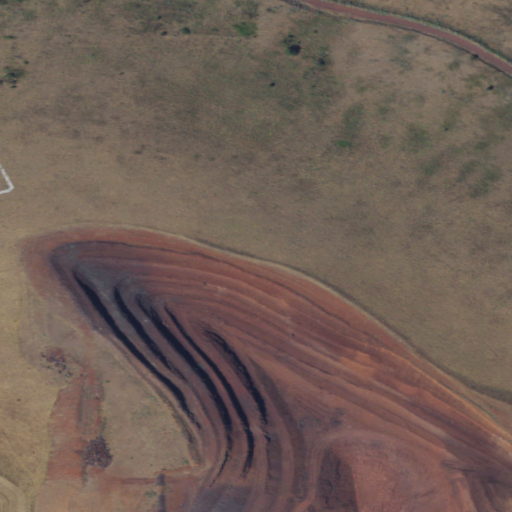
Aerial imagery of mountain in Washington named Lorena Butte containing shrub and open development